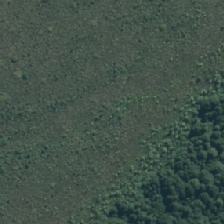
Land cover: herbaceous_freshwater_vege